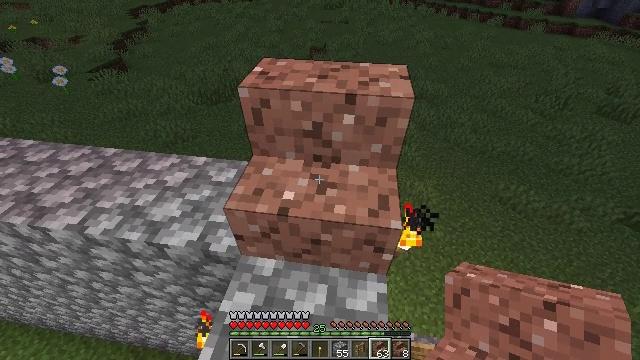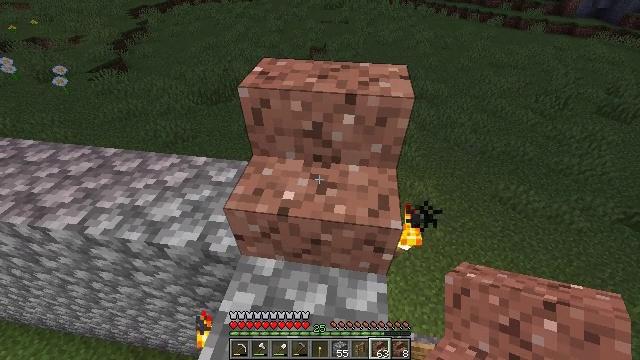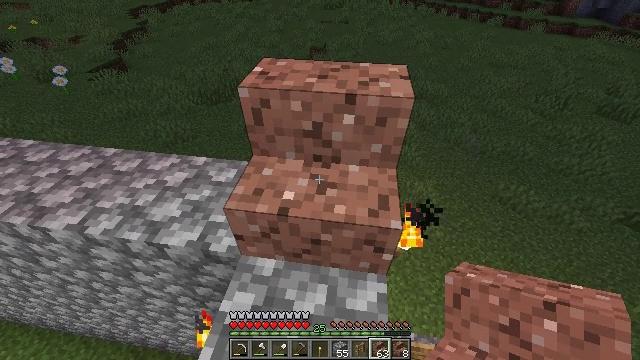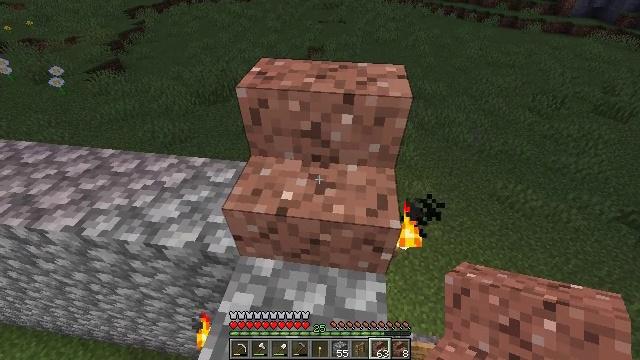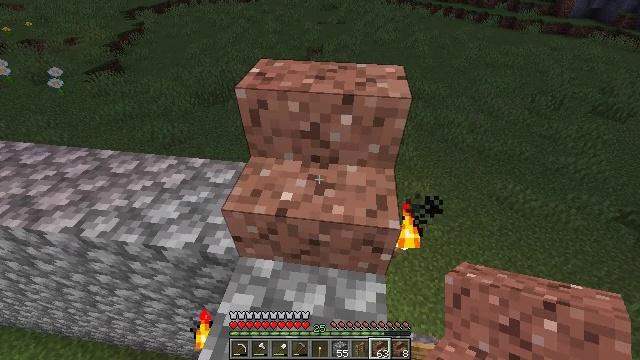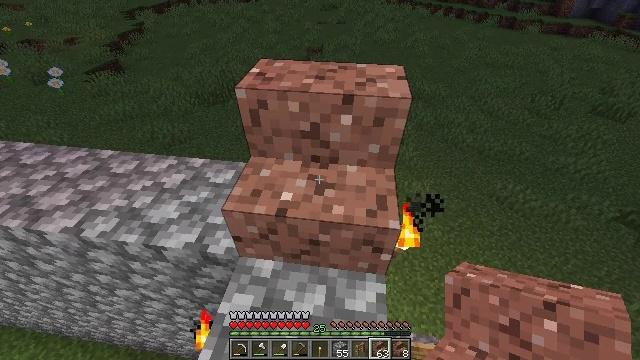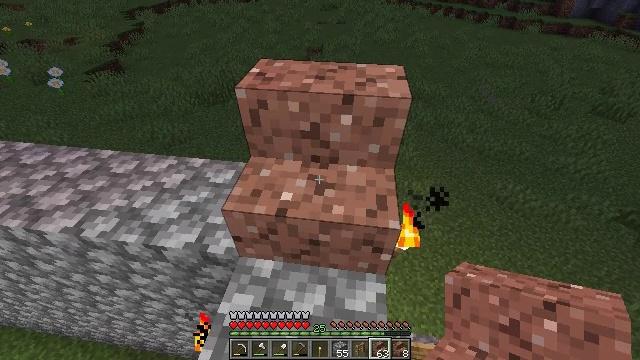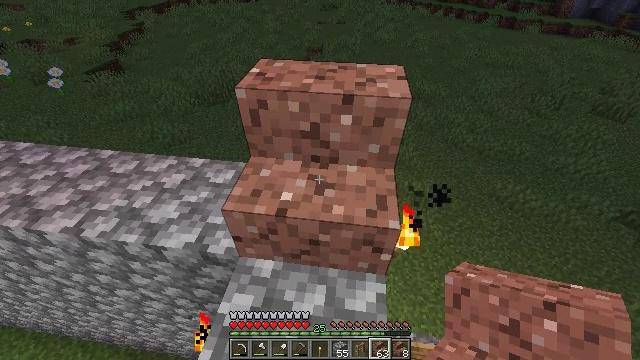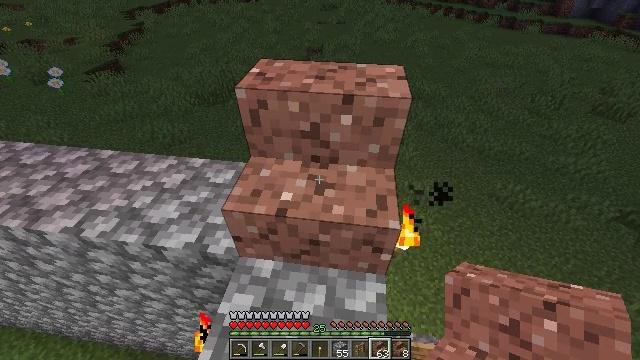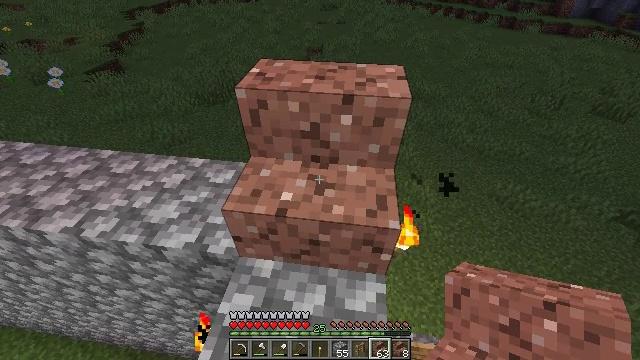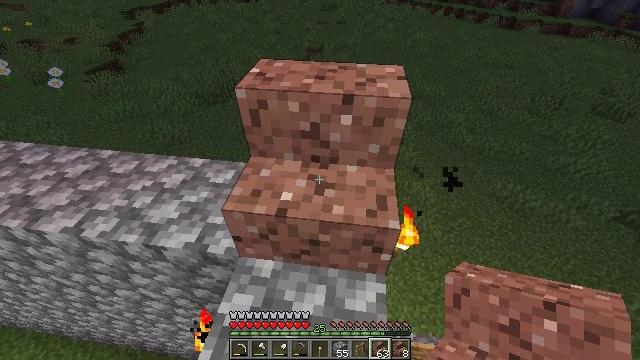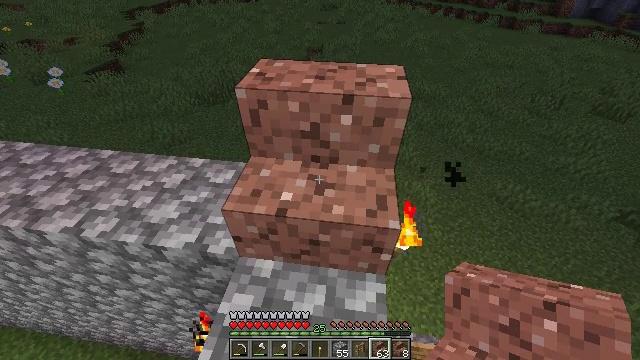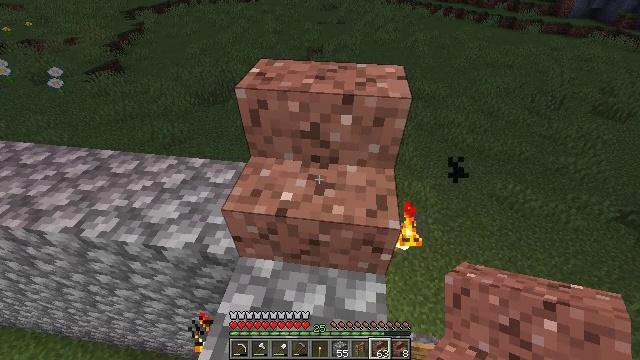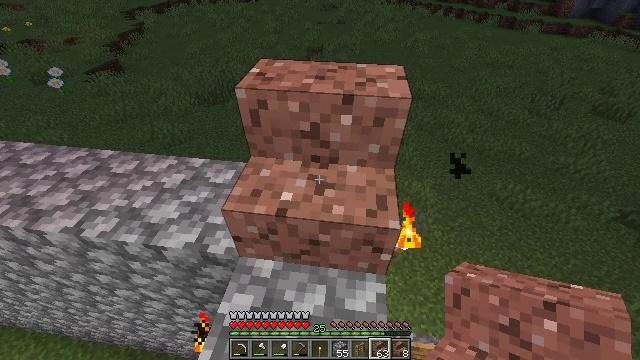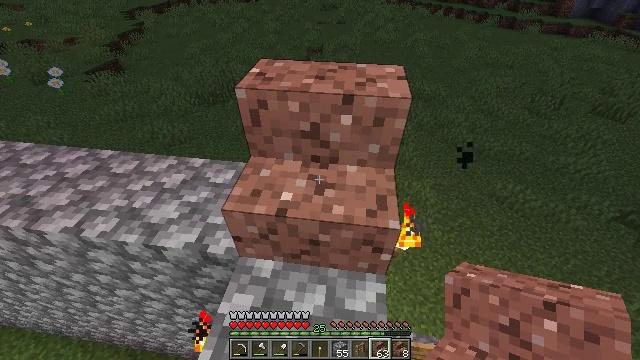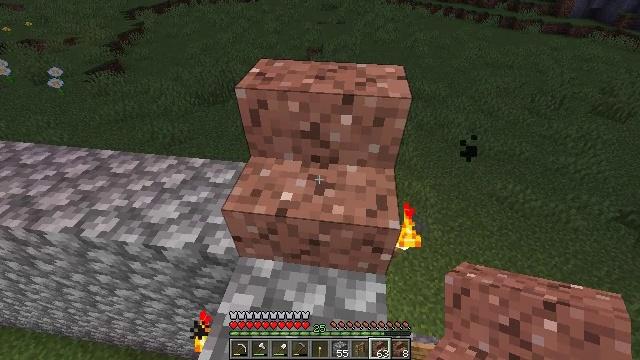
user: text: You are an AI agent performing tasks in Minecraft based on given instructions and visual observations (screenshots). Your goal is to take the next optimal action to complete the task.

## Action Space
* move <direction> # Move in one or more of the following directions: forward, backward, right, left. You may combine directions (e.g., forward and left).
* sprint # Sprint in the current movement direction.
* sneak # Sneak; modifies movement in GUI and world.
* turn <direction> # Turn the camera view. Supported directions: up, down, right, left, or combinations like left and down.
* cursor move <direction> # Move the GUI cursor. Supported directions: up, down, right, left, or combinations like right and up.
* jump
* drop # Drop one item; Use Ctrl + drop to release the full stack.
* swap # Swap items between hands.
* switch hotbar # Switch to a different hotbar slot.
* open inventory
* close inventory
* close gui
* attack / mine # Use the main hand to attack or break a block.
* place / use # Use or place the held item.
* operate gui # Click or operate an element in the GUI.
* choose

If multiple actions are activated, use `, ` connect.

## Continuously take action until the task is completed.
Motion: motion action
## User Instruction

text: Disassemble the granite stairs for reuse.
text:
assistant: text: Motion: no_op
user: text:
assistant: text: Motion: no_op
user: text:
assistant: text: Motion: no_op
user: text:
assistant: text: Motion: no_op
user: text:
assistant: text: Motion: no_op
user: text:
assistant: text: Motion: no_op
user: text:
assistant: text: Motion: no_op
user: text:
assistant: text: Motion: no_op
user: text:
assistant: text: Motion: no_op
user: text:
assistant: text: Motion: no_op
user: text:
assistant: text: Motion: no_op
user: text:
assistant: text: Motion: no_op
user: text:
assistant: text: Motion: no_op
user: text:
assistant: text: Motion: no_op
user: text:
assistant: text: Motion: no_op
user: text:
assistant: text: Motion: no_op
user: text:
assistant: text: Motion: no_op
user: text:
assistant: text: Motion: no_op
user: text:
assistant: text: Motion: no_op
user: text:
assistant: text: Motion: no_op
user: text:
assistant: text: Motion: no_op
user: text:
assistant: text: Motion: no_op
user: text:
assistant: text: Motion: no_op
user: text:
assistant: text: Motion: no_op
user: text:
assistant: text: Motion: no_op
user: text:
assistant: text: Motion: no_op
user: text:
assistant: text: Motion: no_op
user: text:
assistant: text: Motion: no_op
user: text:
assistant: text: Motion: switch to hotbar 1
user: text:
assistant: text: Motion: switch to hotbar 1